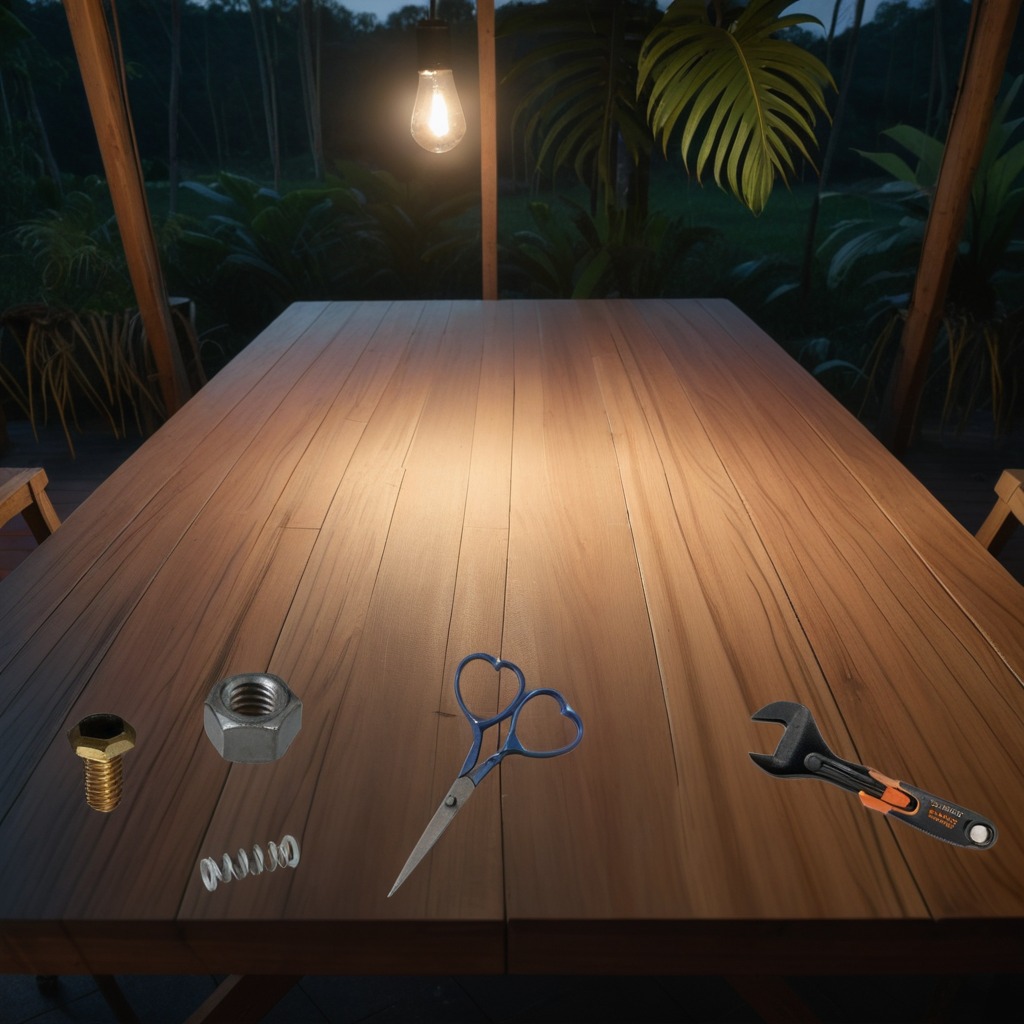
A metal machine screw, a coiled metal spring, a metal nut, a pair of scissors, and a wrench are lying on a wooden table inside a jungle field workshop tent at night dim ambient light soft shadows worn but